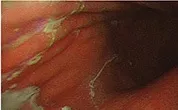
Gastroscopy images of chronic atrophic gastritis in Case 1. Gastric body.
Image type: endoscopy (gi_endoscopy)